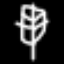
Label: leaf